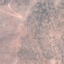
Label: HerbaceousVegetation